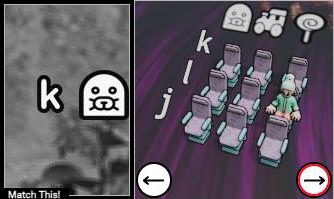
Task: seats
Answer: no